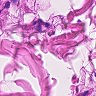
Metastatic tissue present: no